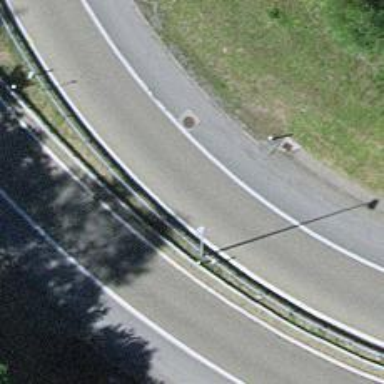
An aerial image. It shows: Asphalt motorway link.